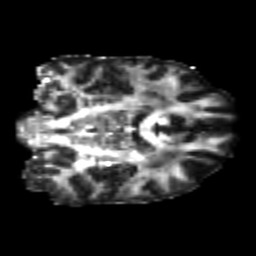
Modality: FA
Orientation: coronal
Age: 26
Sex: female
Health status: healthy
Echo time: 0.074 s